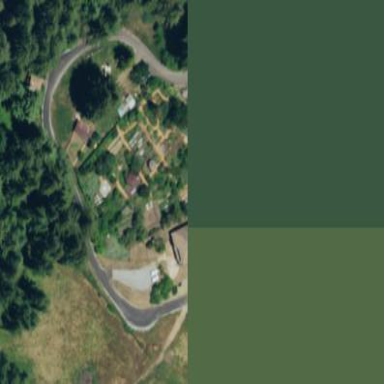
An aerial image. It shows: Garden that is leisure land.